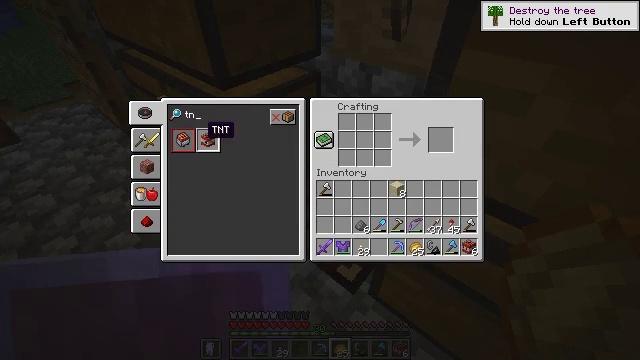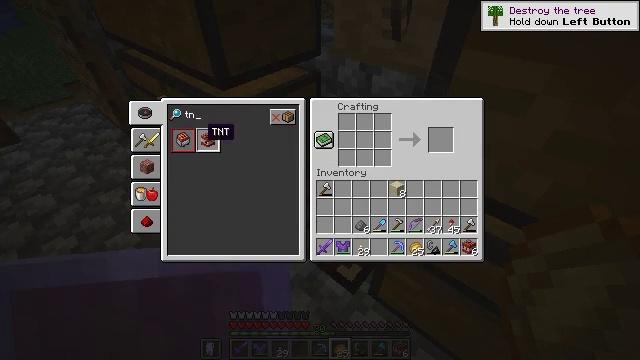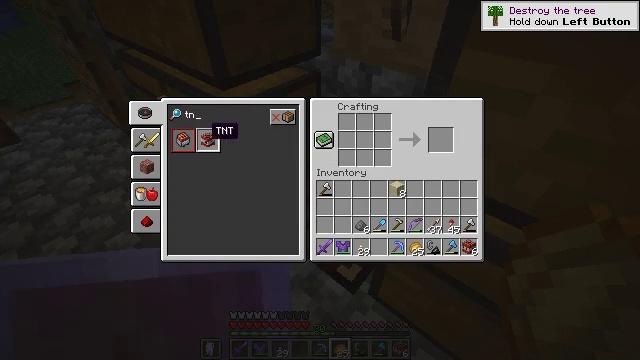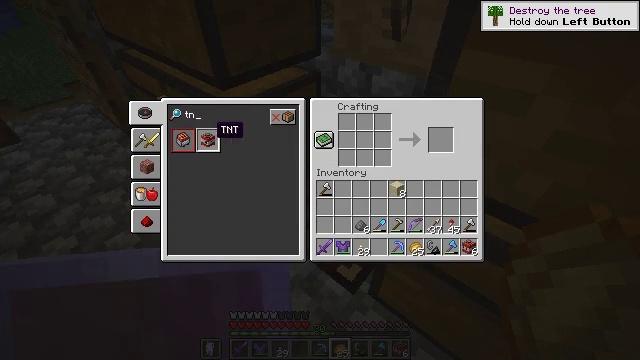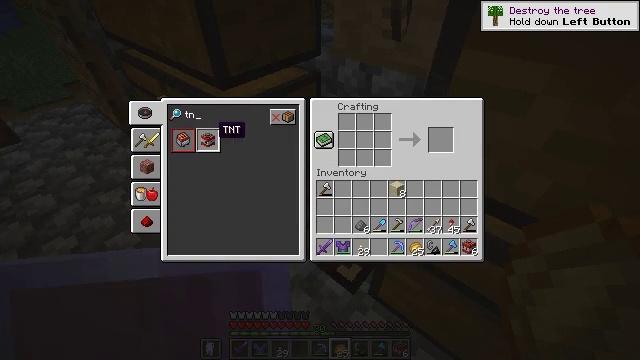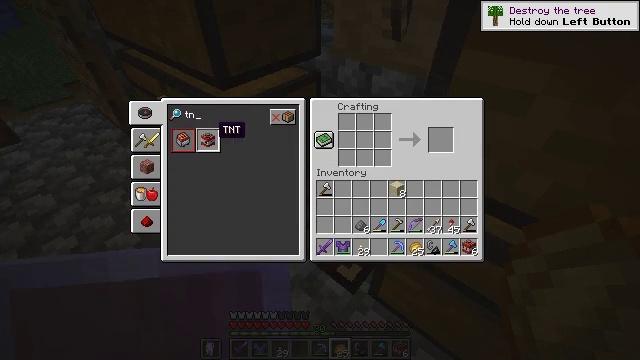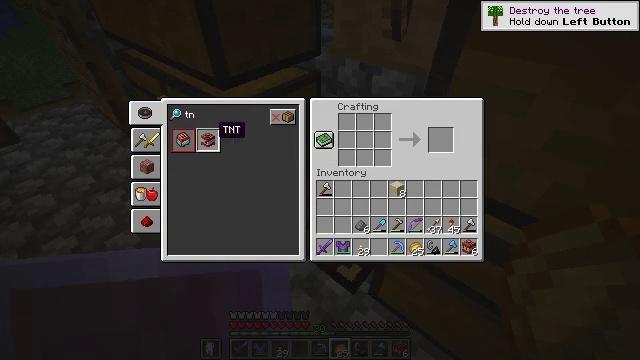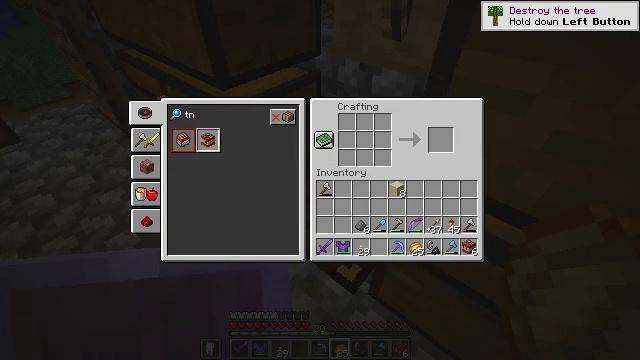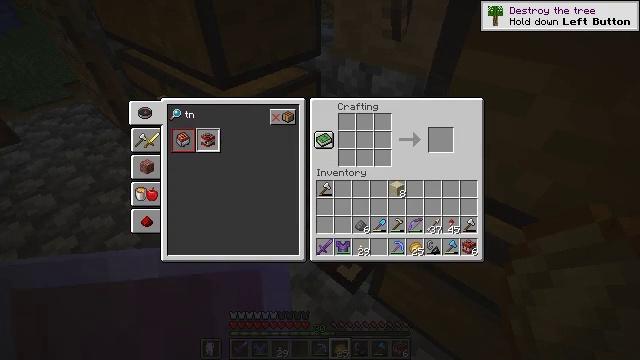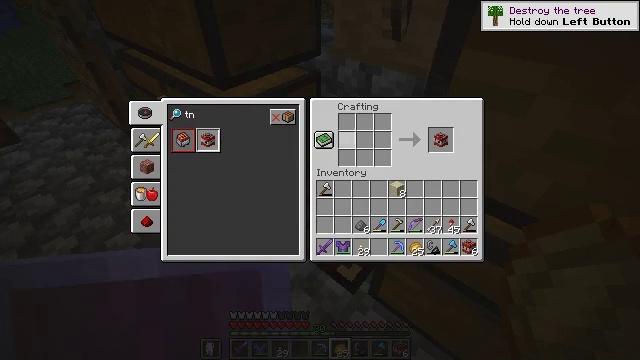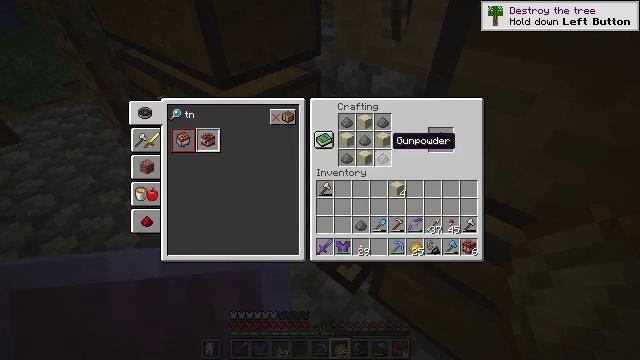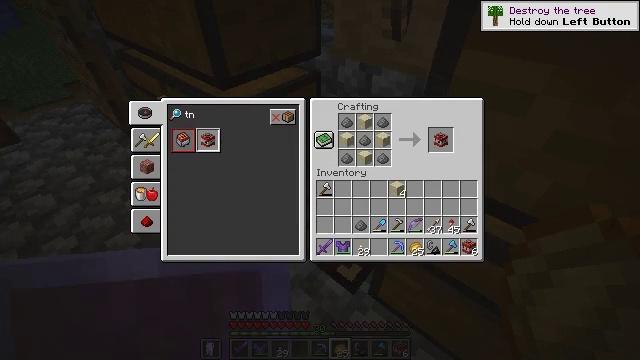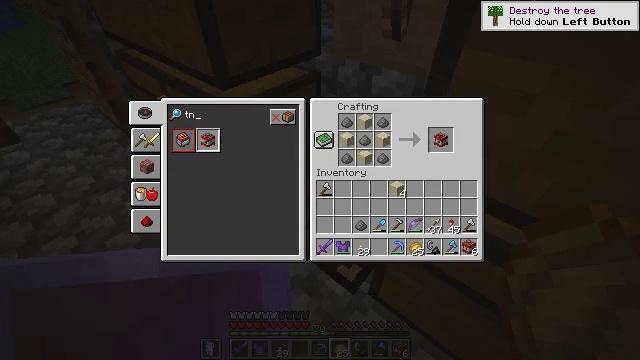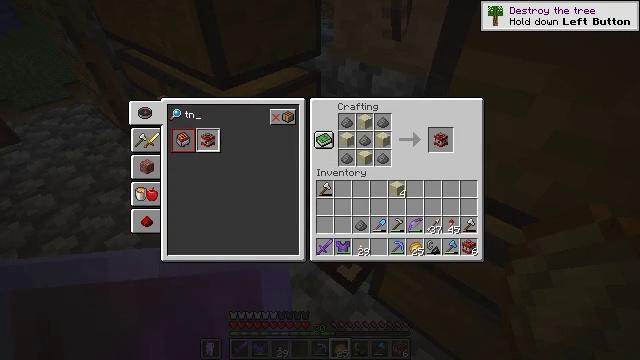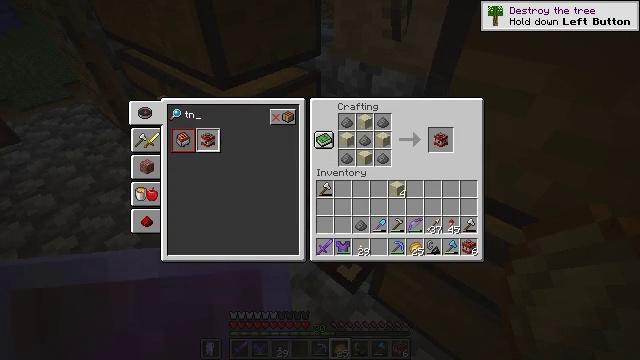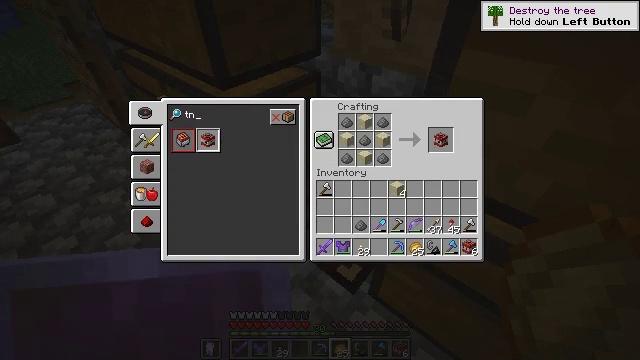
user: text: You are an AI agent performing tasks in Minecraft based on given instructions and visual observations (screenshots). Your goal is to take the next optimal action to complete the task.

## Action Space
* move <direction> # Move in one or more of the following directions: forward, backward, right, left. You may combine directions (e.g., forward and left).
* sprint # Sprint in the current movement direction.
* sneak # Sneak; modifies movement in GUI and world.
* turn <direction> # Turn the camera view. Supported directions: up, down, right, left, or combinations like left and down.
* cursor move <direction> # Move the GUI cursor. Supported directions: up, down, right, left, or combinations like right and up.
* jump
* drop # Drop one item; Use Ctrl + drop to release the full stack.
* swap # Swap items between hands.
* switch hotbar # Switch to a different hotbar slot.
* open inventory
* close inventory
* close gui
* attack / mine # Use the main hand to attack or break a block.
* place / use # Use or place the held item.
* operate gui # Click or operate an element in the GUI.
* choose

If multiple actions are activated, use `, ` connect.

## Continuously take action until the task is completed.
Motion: motion action
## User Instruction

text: Place gunpowder and sand on the crafting grid to craft TNT.
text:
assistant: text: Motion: no_op
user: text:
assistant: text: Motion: no_op
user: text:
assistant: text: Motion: no_op
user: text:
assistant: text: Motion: operate gui
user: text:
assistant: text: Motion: operate gui
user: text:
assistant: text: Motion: no_op
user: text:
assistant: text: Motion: cursor move right
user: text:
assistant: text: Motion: cursor move right
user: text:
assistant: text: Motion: cursor move right and down
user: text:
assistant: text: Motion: cursor move right and down
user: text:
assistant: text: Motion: cursor move right
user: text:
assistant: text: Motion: no_op
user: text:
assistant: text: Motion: no_op
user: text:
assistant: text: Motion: cursor move right
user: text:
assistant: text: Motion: no_op
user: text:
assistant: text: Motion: no_op
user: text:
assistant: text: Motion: no_op
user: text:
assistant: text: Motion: no_op
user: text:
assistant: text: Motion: no_op
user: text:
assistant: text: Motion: no_op
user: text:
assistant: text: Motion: no_op
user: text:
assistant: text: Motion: no_op
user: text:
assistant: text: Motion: no_op
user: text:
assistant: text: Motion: operate gui
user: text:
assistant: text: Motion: operate gui
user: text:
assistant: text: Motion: operate gui
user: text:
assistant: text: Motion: cursor move down
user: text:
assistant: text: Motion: cursor move down
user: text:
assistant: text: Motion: no_op